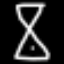
Label: hourglass